Field crop: maize
Growth stage: 2
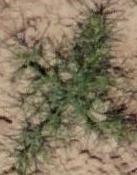
Species: salsola